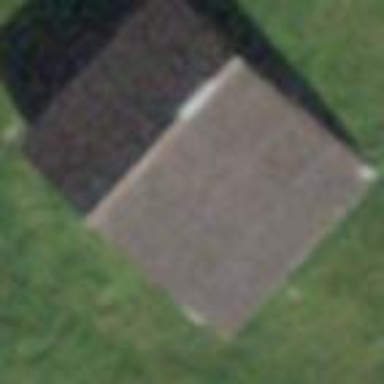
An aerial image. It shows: Stable building.